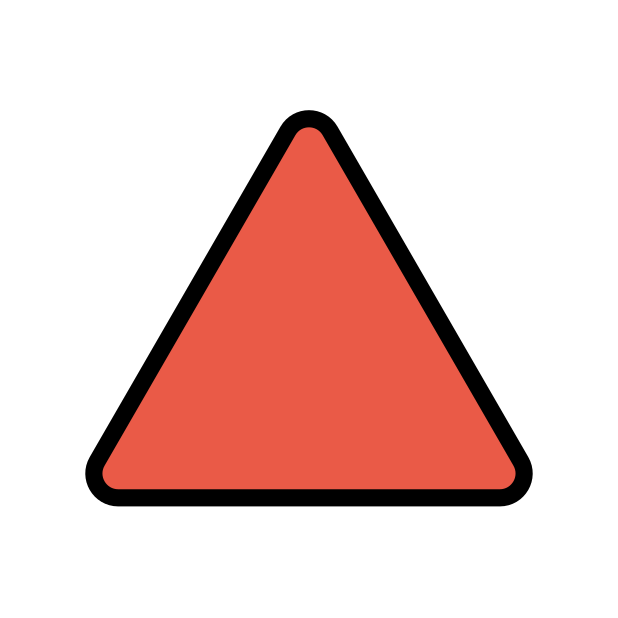
red triangle pointed up